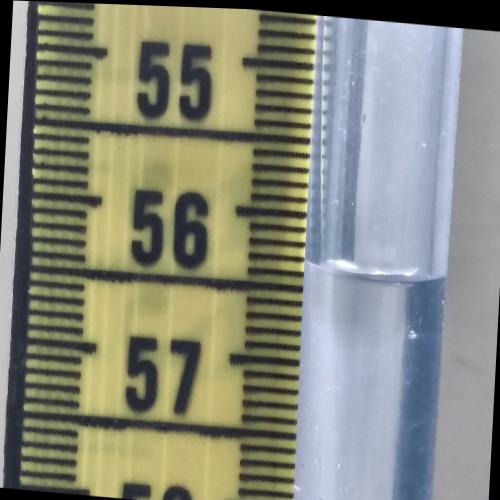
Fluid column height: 56.3 cm